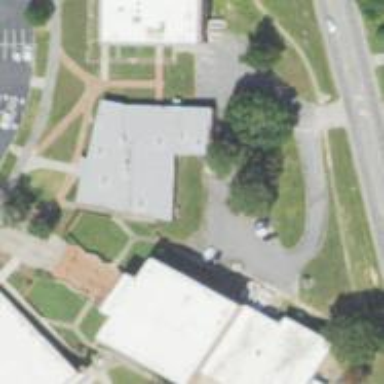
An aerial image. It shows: School.